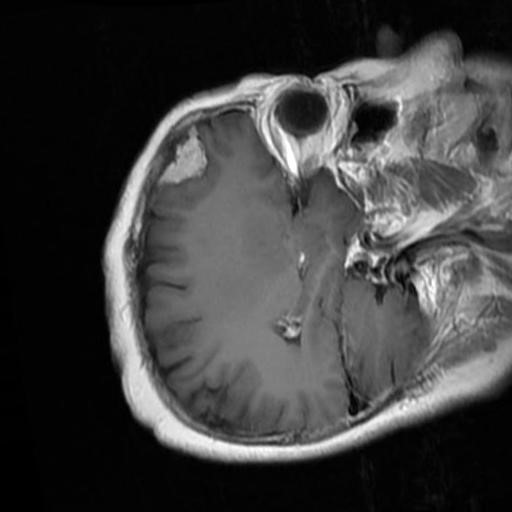
Label: brain_menin